Question: I am trying to create some type of list of controls for multiple objects. The object is for a pattern displayed on a screen and has several different attributes such as duration, offset, next pattern, pattern index. I would like to be able to create an iterable list of controls so I can easily set the different attributes of each pattern in my GUI. Here is a rough draft of the form I'm creating. Here is a link to the form i'm creating.

Each line is a collection of attributes for a pattern. I would like to be able iterate through each one of those lines in the code somehow and set the attributes of each pattern based off of the user input. From what I've read so far I think I want to use an ItemsControl tool and somehow bind it to the GUI, but I'm not really sure how to do that or if that is what I should do. What I'm using now is a TableLayoutPanel with multiple Panels, but it doesn't seem that there is much control in these tools. How should I group the controls of each line together and then iterate through each line efficiently?
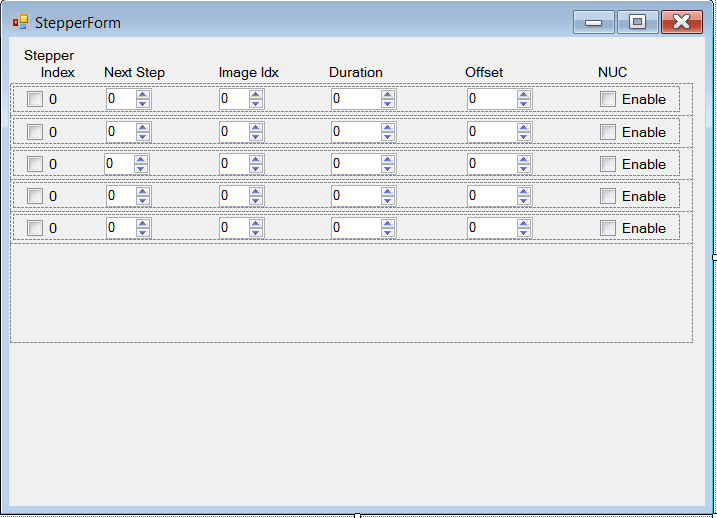
Answer: Okay I think I have achieved what you were going for Sport, I know WPF better than WinForms, but here is my solution that I just "self-taught" myself.
I'm going to assume there won't be any problems with doing this in your solution.
First create a User Control. I did a Right Click on my WinForm project > Add > User Control. This is where you're going to be adding the content that make up the rows. So it should look like this, and I named my user control RowContent:

Make sure you have your name your controls. So for the check box, I named it stprIndex_chkBox, enable_chkBox and so on.
Now you need to implement the functionality you want for each of the controls using. So, you're going to want to change the value of your 'stprIndex_chkBox.Text', and the 'enable_chkBox.Checked' for starters. You're also going to want to access the 'Value's of you numericalUpDowns. So in RowContent.cs I added getters and setters depending on the data I needed from the form. So here is a snippet of the accessors :
'''
public partial class RowContent : UserControl
{
public RowContent()
{
InitializeComponent();
}
public string SetChkBox1Text
{
set { stprIndex_chkBox.Text = value; }
}
public bool IsEnabledChecked
{
get { return enable_chkBox.Checked; }
}
}
'''
Now you see, these will allow you access of the variables outside the RowContent class. Let's move on to the TablePanelLayout control.
I created an additional User Control the same way I created RowContent, but this time I named it ContentCollection. I set 'AutoSize' of the User Control to true and dropped TableLayoutPanel ( named tableLayoutPanel1 ) onto it.
For the sake of saving time, I added all the controls into the rows dynamically like this:
'''
public partial class ContentCollection : UserControl
{
public ContentCollection()
{
InitializeComponent();
RowContent one = new RowContent();
RowContent two = new RowContent();
RowContent three = new RowContent();
RowContent four = new RowContent();
RowContent five = new RowContent();
RowContent six = new RowContent();
tableLayoutPanel1.Controls.Add(one);
tableLayoutPanel1.Controls.Add(two);
tableLayoutPanel1.Controls.Add(three);
tableLayoutPanel1.Controls.Add(four);
tableLayoutPanel1.Controls.Add(five);
tableLayoutPanel1.Controls.Add(six);
tableLayoutPanel1.SetRow(one, 0);
tableLayoutPanel1.SetRow(two, 1);
tableLayoutPanel1.SetRow(three, 2);
tableLayoutPanel1.SetRow(four, 3);
tableLayoutPanel1.SetRow(five, 4);
tableLayoutPanel1.SetRow(six, 5);
}
}
'''
This gives me:

Now here you can see we are adding these things dynamically. I hope you can picture how to "customize" this User Control when you're using it in your WinForm. In this same file you're going to want to add some more Getters/Setters/functions depending on what you want to do just like the other User Control; so, 'AddAdditionalRow(RowContext rc)' and so on. I actually cheated and changed the 'tableLayoutPanel' to be 'public' to make this quicker in the end.
So finally, you have your ContentCollection that will hold your custom object, now you need to add it to your Form.
Go to your Form, open up your Toolbox and scroll to the top to see your Form there! Drag and drop it on your main form and vio'la. Now, to iterate through the RowContent, it is fairly easily. Since I drag and dropped my User Control onto the Form, I was able to name it (userControl12) and start accessing the controls right away. Check out how I add check marks to every other checkbox and dynamically change the Stepper Index:
'''
public partial class Form1 : Form
{
static int i = 0;
public Form1()
{
InitializeComponent();
foreach (RowContent ctrl in userControl11.tableLayoutPanel1.Controls)
{
ctrl.SetChkBox1Text = i.ToString();
if (!ctrl.IsEnabledChecked && i % 2 == 0)
ctrl.IsEnabledChecked = true;
i++;
}
foreach (RowContent ctrl in userControl12.tableLayoutPanel1.Controls)
{
ctrl.SetChkBox1Text = i.ToString();
i++;
}
}
}
'''

I'm not claiming this to be the best design out there... because it isnt, but it illustrates how to do such a thing. Let me know if you have any questions.